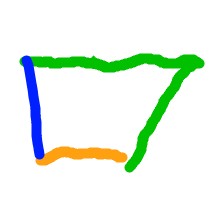
Shape: trapezoid